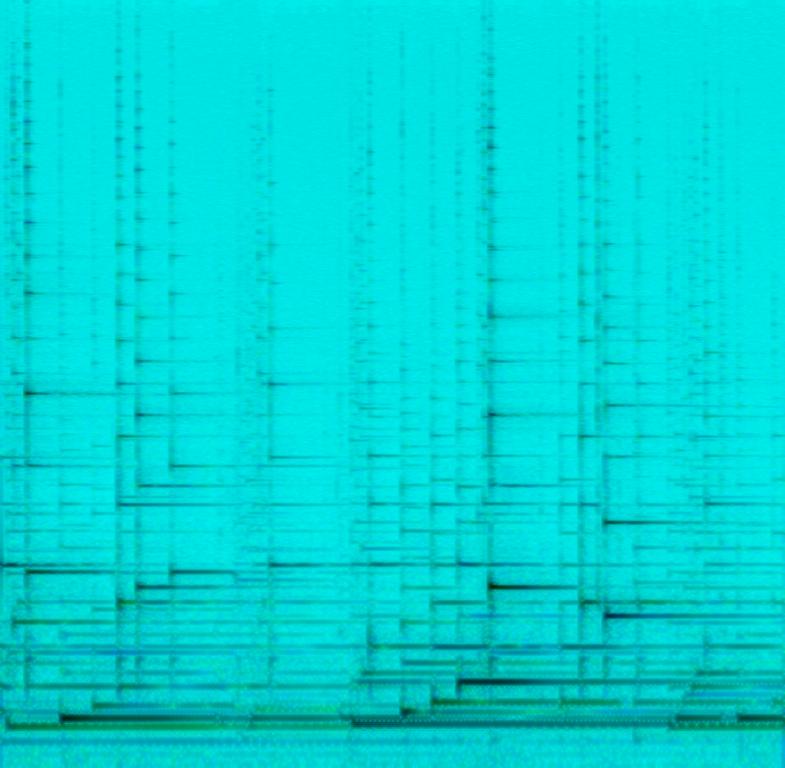
This is an instrumental cover of a ballad piece. The harp is gently playing the melody with improvisational touches differing from the original version. There is a calming and soothing atmosphere to this piece. This music could be playing in the background at a hotel or a spa resort.